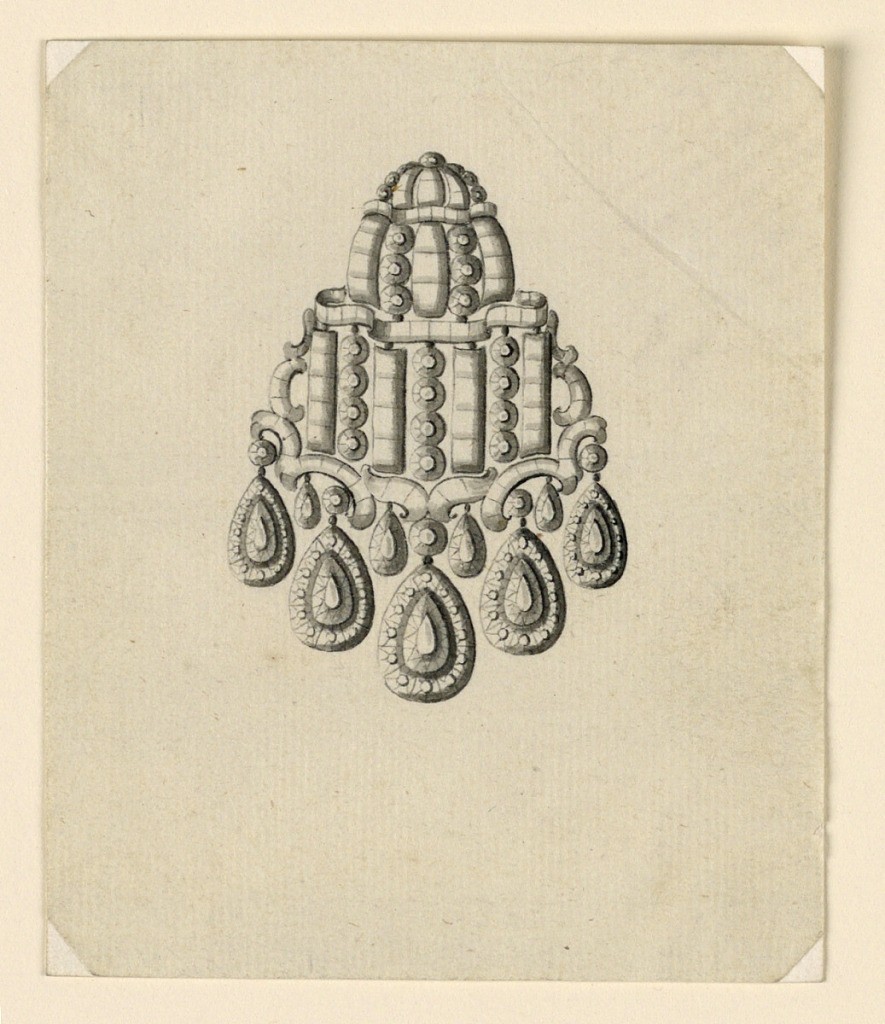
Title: Design for an Earring
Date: late 18th century
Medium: Pen and black ink, brush and gray watercolor on light green paper
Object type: Drawing
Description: Jewelry design for an earring. Five big and four small drops, hanging from a kind of pavilion with two stories and a cupola. Its base are volutes. Between the first and the second stories is a ribbon. Bevelled corners.